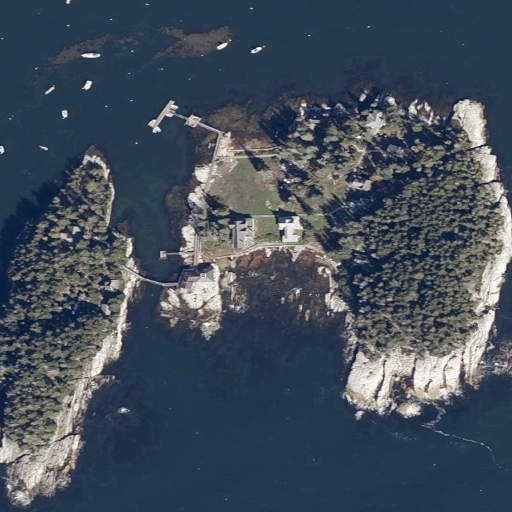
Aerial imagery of island in Maine named Malden Island containing open water, herbaceous wetlands, grassland, evergreen forest, barren land, medium intensity development, and low intensity development